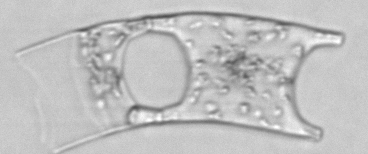
Label: Eucampia